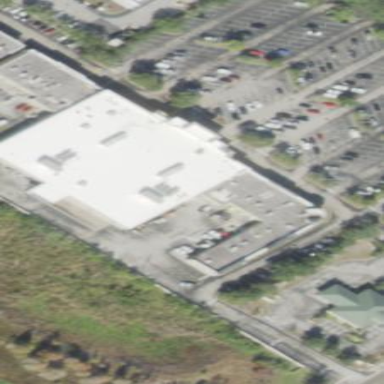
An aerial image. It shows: Part of building that serves as supermarket.